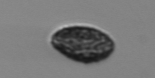
Label: Pseudochattonella_farcimen